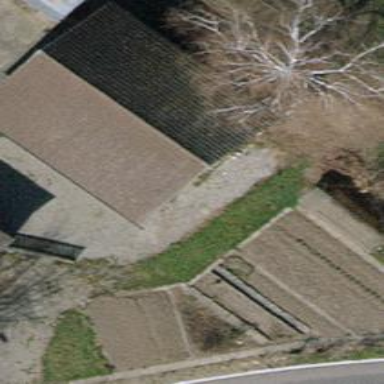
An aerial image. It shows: Barn.